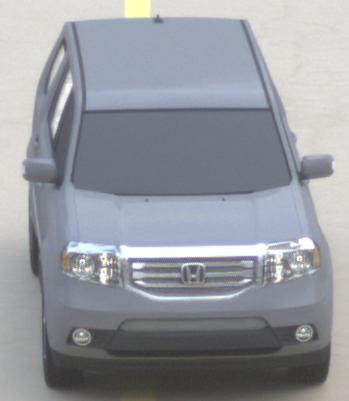
Make: Honda
Model: Pilot
Detailed model: Gen. 2 Facelift
Model produced from: 2012
Model produced until: 2015
Doors: 5
Color: gray
Road condition: dry road
Daytime: sunrise or sunset
Contrast: low contrast